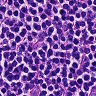
Metastatic tissue present: no